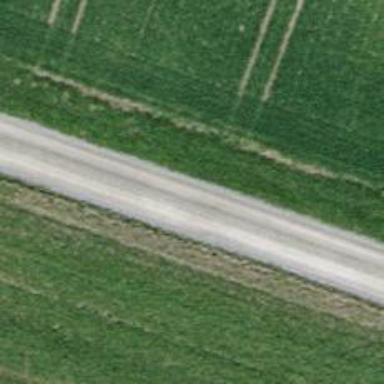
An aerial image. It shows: Track with fine gravel surface classified as grade 3.